Question: I am using Zend framework and doctrine in this app
In my web application i have various individual modules like events, conferences, case studies.. so i am making controller design at this moment. In the below image regulatory document is the controller and its sub are its actions. So regulatory doc, videos, podcasts all are having almost the same kind of functionality. so is this design appropriate...?
In mvc for each action i will be having a separate view. And on user type i may have to put access levels on this modules. so i have kept separate controller so that i can easily control the module for each user type. But this is resulting in duplicate code.

Now i am thinking to make one parent class and in that i will have all the common methods. eg. I will have common class Resources and in that i will keep list, search, suggest, addFavorite etc. And that will be the parent to the above given controllers.
So than how will i manage my view for all these different modules if i go with this approach..? if i go with this than my code will be bit messy..?
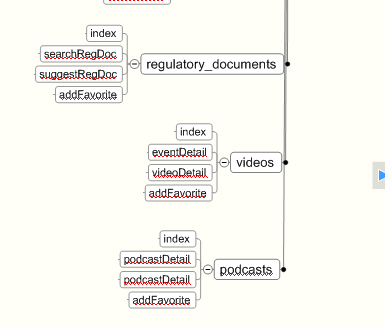
Answer: If I understand you correctly you have a set of common behaviors among your regulatory documents, videos and podcasts.
In this case you should probably try to abstract the commonalities out into a parent class from which these three areas inherit.
As an example, I have my own MVC framework where I define a superclass tnh_controller from which my other controllers (eg: venue_controller, group_controller) inherit. In the parent controller I define the header() and footer() and delete() methods. I can then use those unchanged in the child classes and save myself some effort.
You can likewise do some of the common work for your models (CRUD) in a model superclass, only overriding it as needed. Most of the logic for different models comes from class variables (table names, column names, etc).
I wouldn't worry too much about being "strict" MVC. Instead try to work out what will save you time and keep your code organized. It sounds like you're on the right track putting similar behaviors at a parent level.